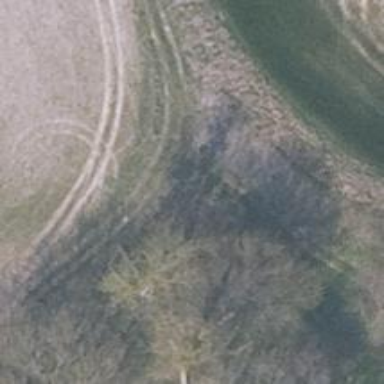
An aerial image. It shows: Path.